Interaction volume radius: 10 \u00c5
Interaction volume height: 20 \u00c5
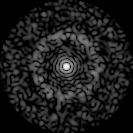
Disorder parameter: 0.8263